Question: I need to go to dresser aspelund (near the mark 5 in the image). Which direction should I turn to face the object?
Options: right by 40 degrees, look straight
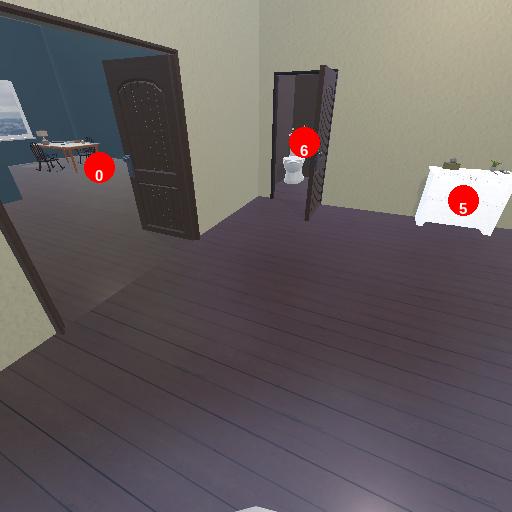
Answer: right by 40 degrees